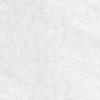
Label: no_change